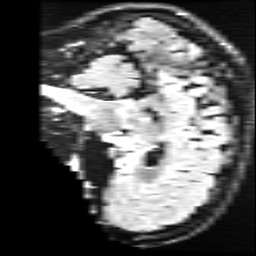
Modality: FLAIR
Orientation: sagittal
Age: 22
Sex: male
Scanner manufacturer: ge
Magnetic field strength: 3 T
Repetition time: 11 s
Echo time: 0.1497 s